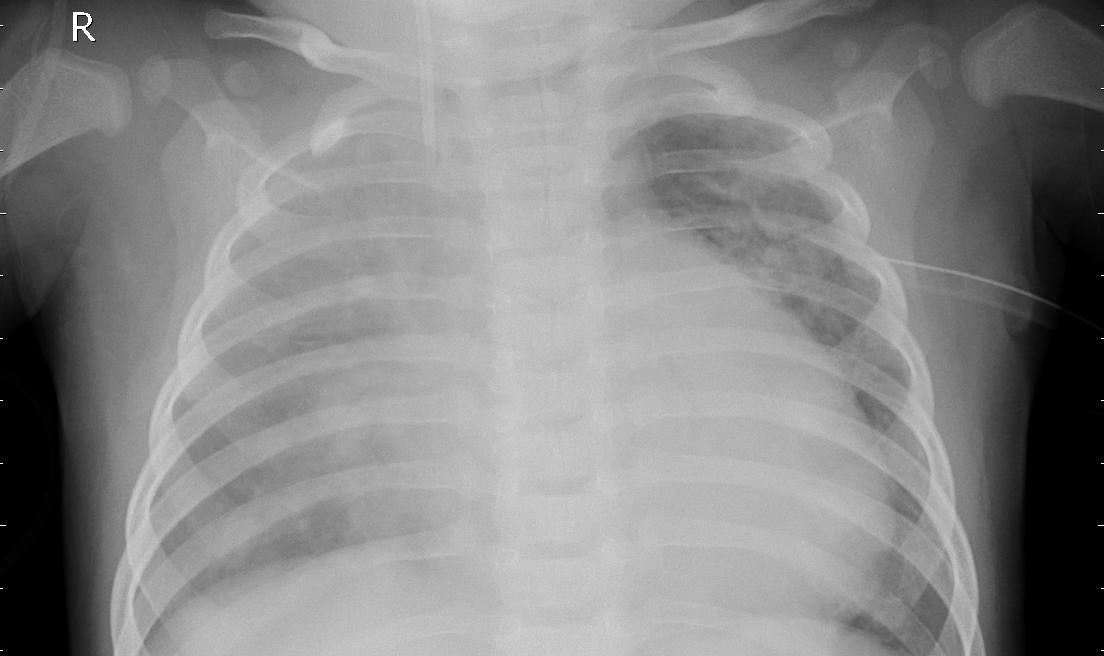
Diagnosis: PNEUMONIA